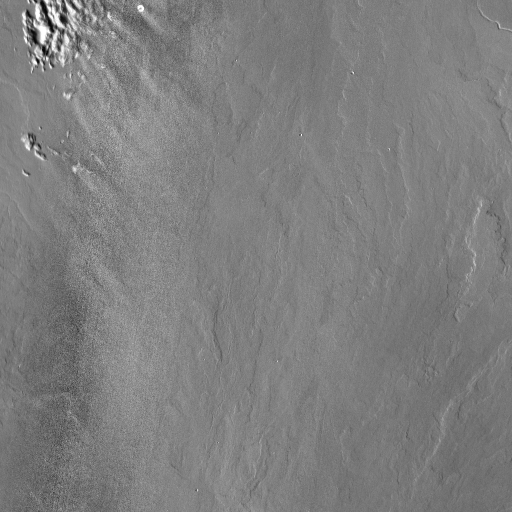
Crater classes present: Background, Other